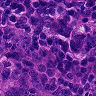
Metastatic tissue present: yes